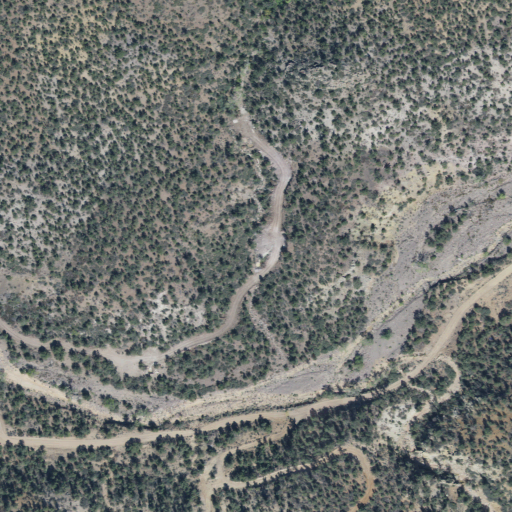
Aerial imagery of valley in Utah named Longley Canyon containing evergreen forest and shrub